Question: I'm trying to show difference between bars using annotation. Specifically, showing difference between all bars with respect to the first bar.
My code is shown below:
'''
import plotly.graph_objects as go
lables = ['a','b','c']
values = [30,20,10]
difference = [ str(values[0] - x) for x in values[1:] ]
fig = go.Figure( data= go.Bar(x=lables,y=values,width = [0.5,0.5,0.5] ) )
fig.add_annotation( x=lables[0],y= values[0],
xref="x",yref="y",
showarrow=True,arrowhead=7,
ax = 1200, ay= 0 )
fig.add_annotation( x = lables[1], y=values[0],
xref="x",yref="y",
showarrow=True,arrowhead=1,
ax = 0 , ay = 100,
text= difference[0]
)
fig.show()
'''
The result graph looks like:

As you can see, I'm trying to use annotation to indicate the difference between 'a' and 'b'. But I don't know how to get the vertical distance between the horizontal line from 'a' and the top of the 'b'.
I'm trying to have an arrow point to the top of 'b' and 'c' from the horizontal line. I'm wondering is there a way to get this vertical distance or are there any other ways to achieve the same result?
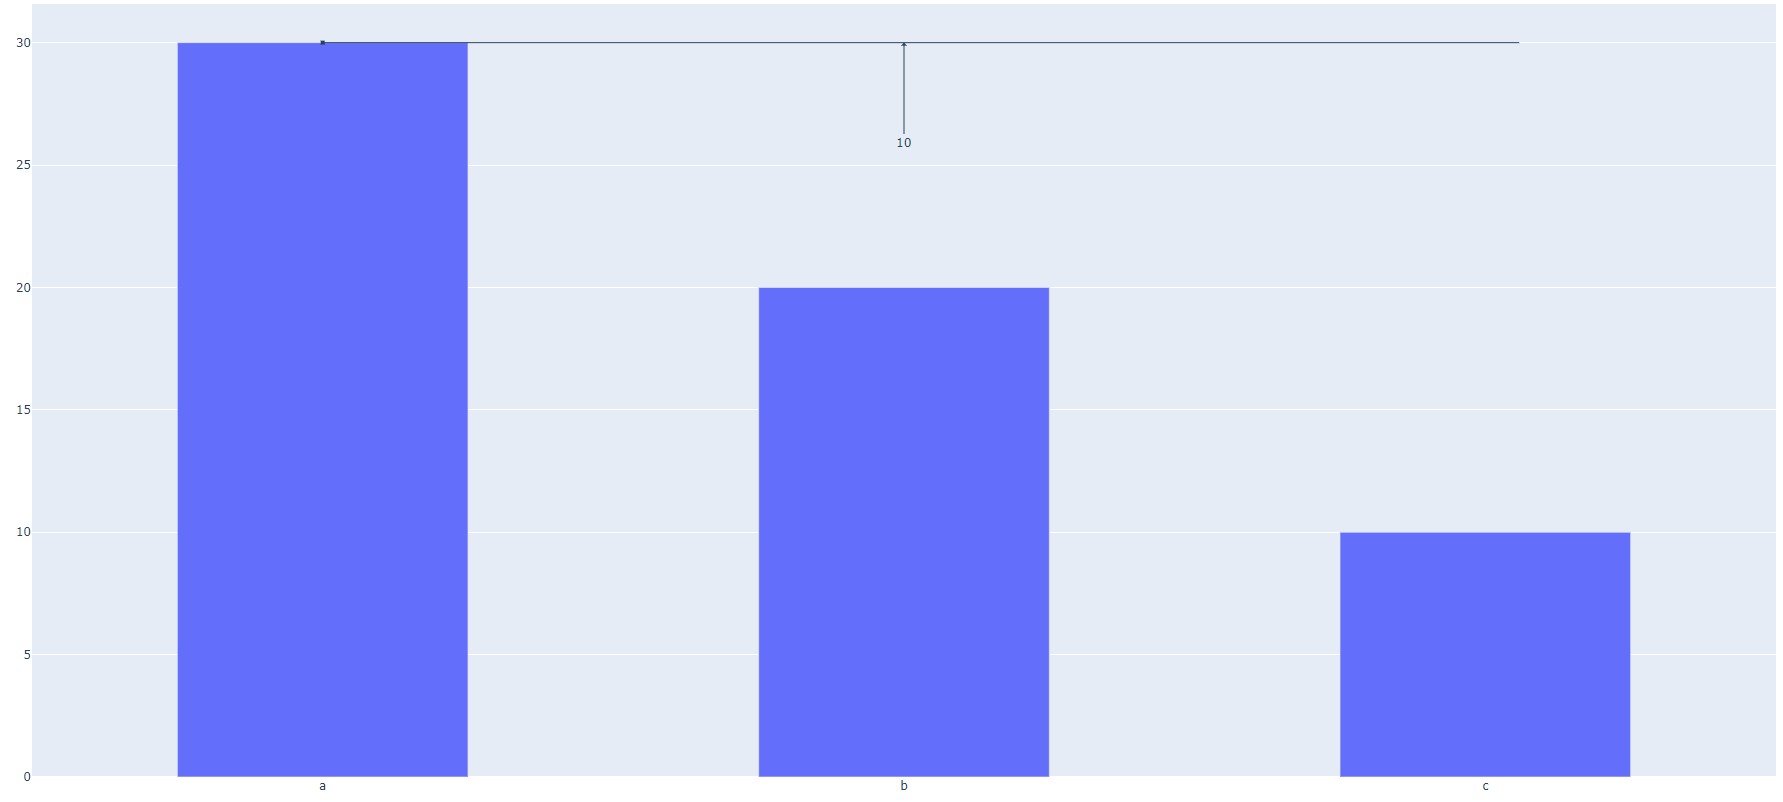
Answer: The vertical distances can easily be obtained with:
'''
diffs = [max(values) - v for v in values]
'''
The only real challenge is getting every parameter of 'fig.add_annotations()' right. The correct combination of 'yanchor', 'ax' and 'ayref' will give you this plot:
<URL>
You can take a closer look at the details in the snippet below. And if you don't like the placement of the numbers, we can fix that too.
### Complete code:
'''
import plotly.graph_objects as go
labels = ['a','b','c']
values = [30,20,10]
diffs = [max(values) - v for v in values]
diff_labels = dict(zip(labels, diffs))
#print(diff_labels)
fig = go.Figure( data= go.Bar(x=labels,y=values,width = [0.5,0.5,0.5] ) )
for k, v in diff_labels.items():
if v > 0:
print(v)
fig.add_annotation(x=k, y=max(values)-v, ax=0,
yanchor='bottom',
ay=max(values), ayref='y',
showarrow=True, arrowsize=2,
arrowhead=1,
text = v
)
fig.add_traces(go.Scatter(x=labels, y=[max(values)]*3, mode = 'lines',
line=dict(color='black', width=1)))
fig.show()
'''